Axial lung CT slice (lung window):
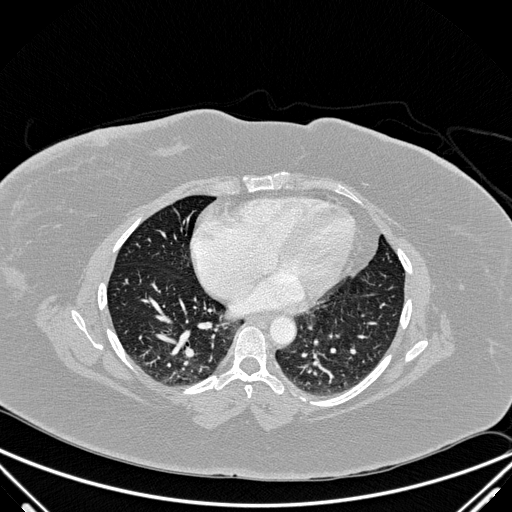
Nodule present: no